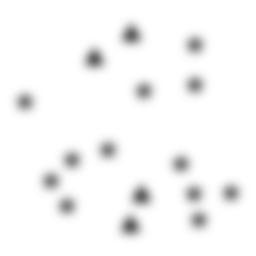
Squares: 0
Triangles: 4
Stars: 12
Total shapes: 16